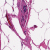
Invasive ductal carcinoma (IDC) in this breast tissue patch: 0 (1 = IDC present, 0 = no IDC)